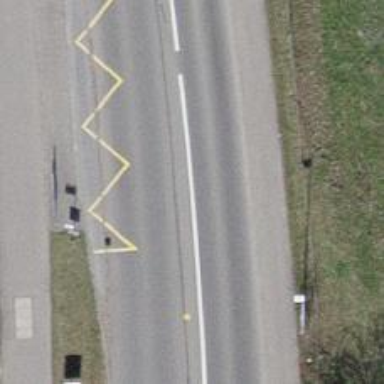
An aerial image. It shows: Bus stop equipped with public transport stop position.